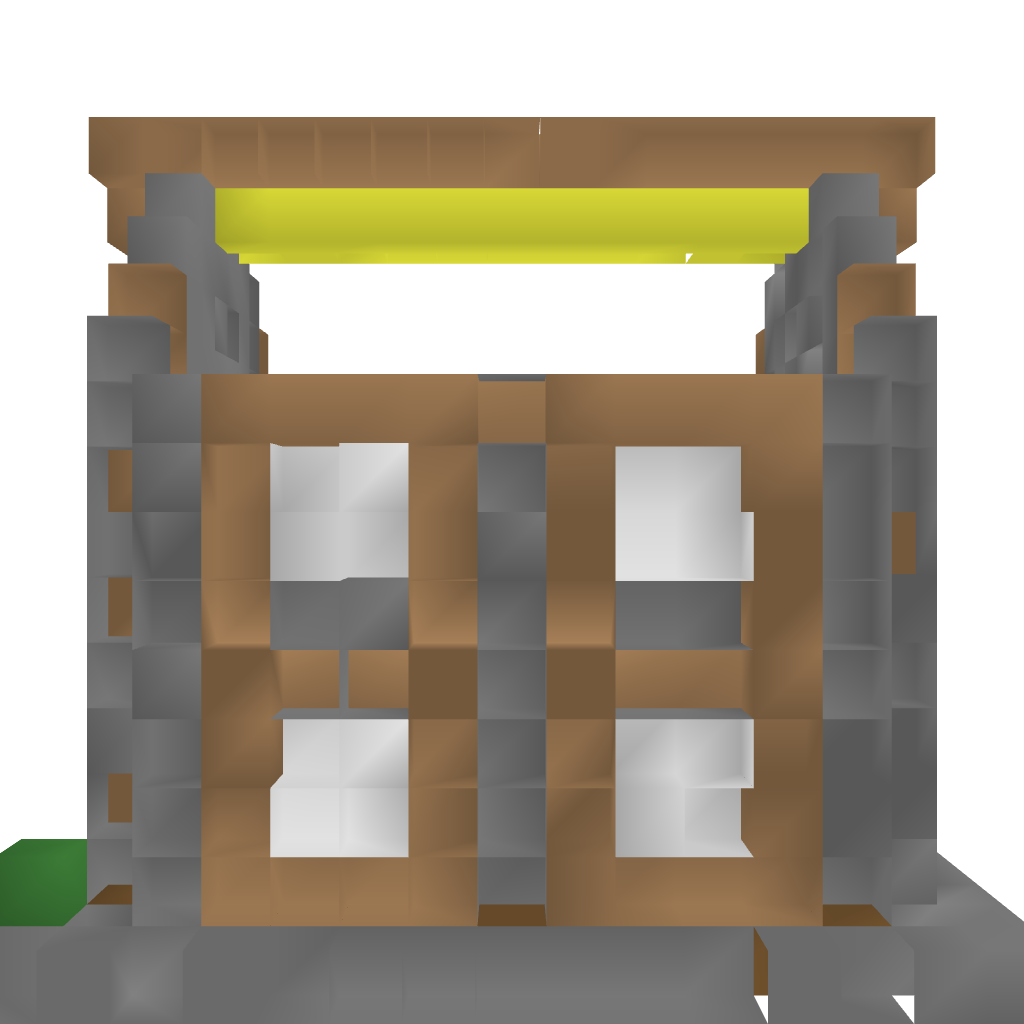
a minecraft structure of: Medieval Style House IV